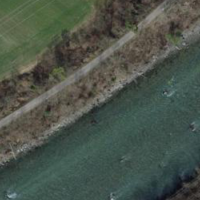
EUNIS habitat code: 15
Species observed at this site:
Prunus padus